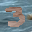
Label: 3